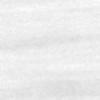
Label: no_change